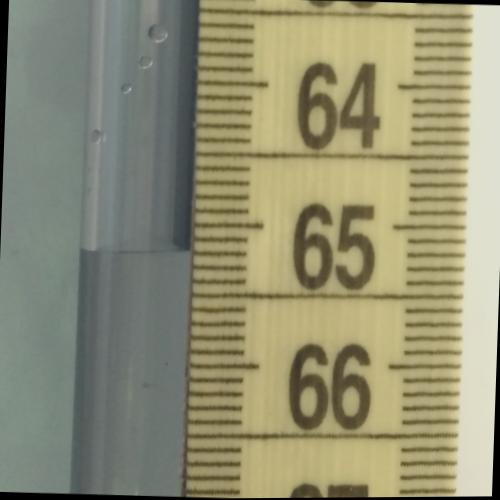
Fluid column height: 65.2 cm